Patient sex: F
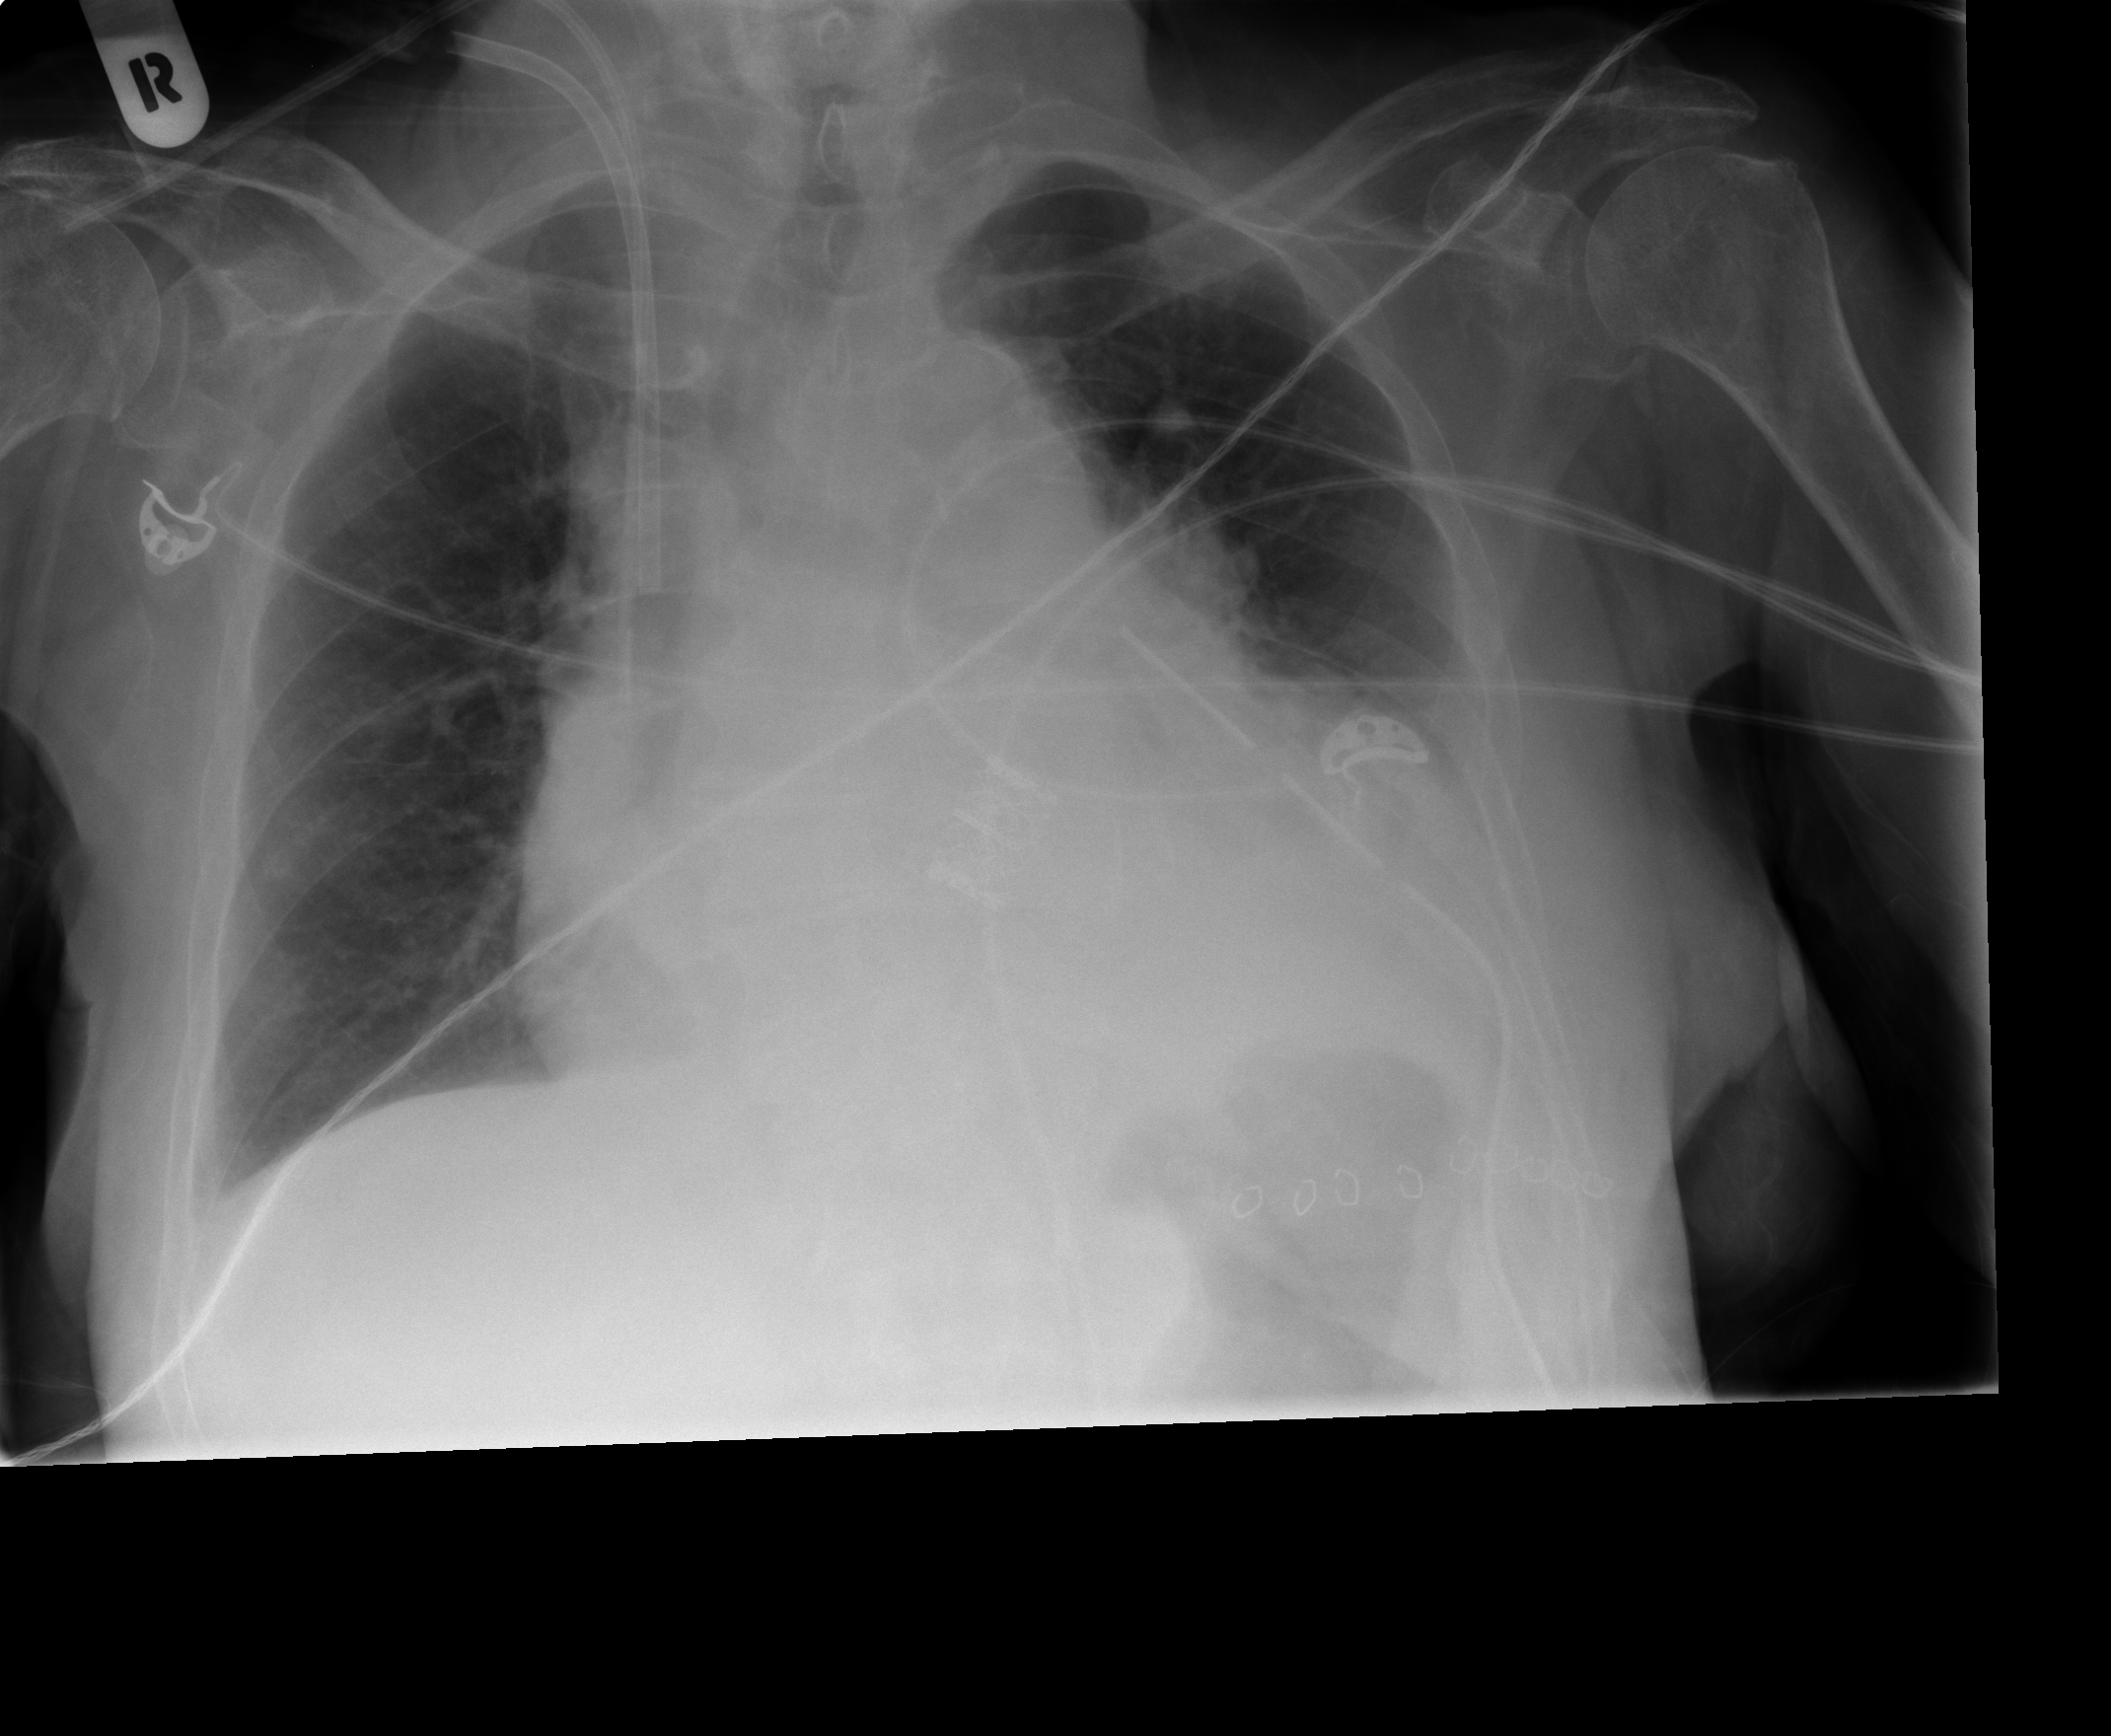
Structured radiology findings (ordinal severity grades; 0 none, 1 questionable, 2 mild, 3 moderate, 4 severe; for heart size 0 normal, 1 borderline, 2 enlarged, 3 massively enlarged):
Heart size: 2
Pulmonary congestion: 0
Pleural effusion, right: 0
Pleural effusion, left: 2
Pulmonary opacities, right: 0
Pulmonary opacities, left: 0
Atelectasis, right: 0
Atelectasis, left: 2